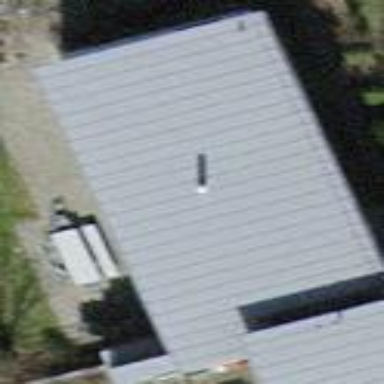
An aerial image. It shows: Building with flat roof.